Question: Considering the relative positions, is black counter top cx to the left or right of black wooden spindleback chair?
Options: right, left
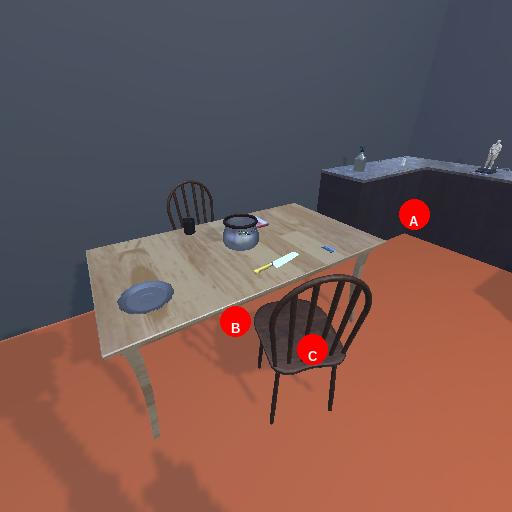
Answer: right